Question: I have a blog in which one of the pages is MainDetails, here I display the current blog, inside this details page I display a 'partialview' and in that partial I am trying to display three 'random' similar posts. However I am abit stuck with the syntax:
In my partial view all I am doing is displaying the posts in my list, however I want to display only 3 posts related to the Category property, but at 'random'. 'Post' has the property 'CategoryId', 'Post' has a many to one relationship with Category (category can have many posts but post can only have one category), I am trying to get 3 randoms posts related by category:
Action:
'''
public ActionResult GetSimilarPosts(int id = 0)
{
var randomPosts = db.Categories.Where(p => p.Id == id).SelectMany(p => p.Posts).OrderBy(r => Guid.NewGuid()).Take(3);
return View(randomPosts.ToList());
}
'''
However the output on my 'maindetails' page for the above action and 'partialview' is still showing more than 3 items:

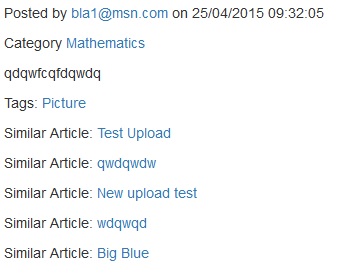
Answer: If you just want to have 3 random articles you could use something like this
'''
public class HomeController : Controller
{
private DatabaseContext db = new DatabaseContext();
public ActionResult RandomPosts(int categoryId)
{
var randomPosts = db.Posts.Where(x => x.CategoryId == categoryId)
.OrderBy(r => Guid.NewGuid()).Take(3);
return View(randomPosts);
}
}
'''
And inside your view you would call it with the following
'''
@Html.Action("RandomPosts", "Home", new { categoryId = 1 })
'''